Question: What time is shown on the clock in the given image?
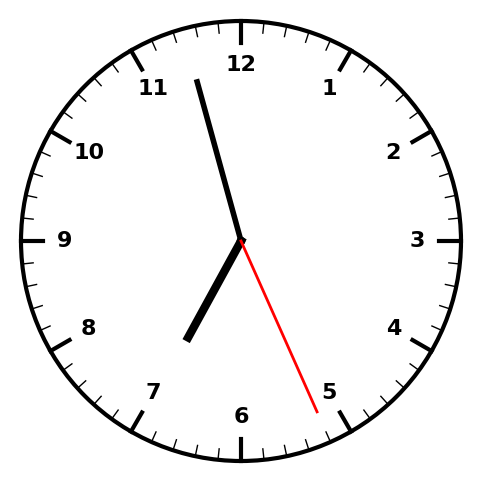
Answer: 06:57:26